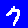
Digit: 7